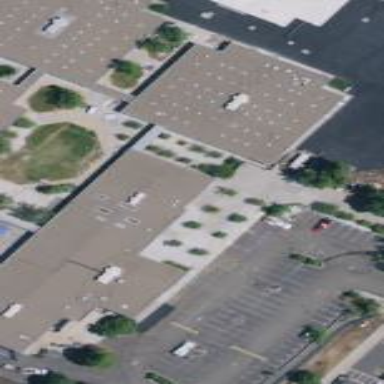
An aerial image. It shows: Educational building.